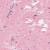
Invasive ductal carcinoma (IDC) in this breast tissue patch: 0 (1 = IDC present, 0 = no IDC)